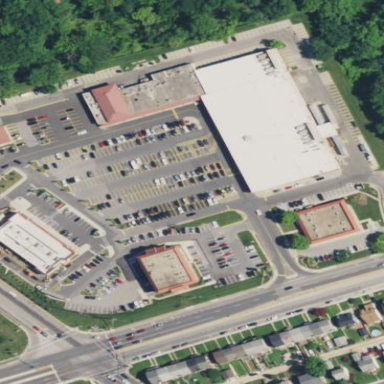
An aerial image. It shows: Mall building.